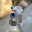
Label: 3